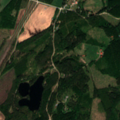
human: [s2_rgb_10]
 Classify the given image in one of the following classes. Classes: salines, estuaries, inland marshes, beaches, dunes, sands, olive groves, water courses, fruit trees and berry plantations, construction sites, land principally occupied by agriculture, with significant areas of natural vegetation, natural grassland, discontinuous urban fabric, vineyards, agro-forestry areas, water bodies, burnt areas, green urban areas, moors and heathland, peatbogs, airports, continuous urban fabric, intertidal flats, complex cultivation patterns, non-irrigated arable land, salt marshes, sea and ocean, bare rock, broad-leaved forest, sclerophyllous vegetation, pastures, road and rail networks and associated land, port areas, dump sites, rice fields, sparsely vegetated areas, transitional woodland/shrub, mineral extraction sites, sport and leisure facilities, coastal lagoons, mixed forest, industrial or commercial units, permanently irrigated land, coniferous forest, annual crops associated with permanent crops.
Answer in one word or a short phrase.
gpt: land principally occupied by agriculture, with significant areas of natural vegetation, broad-leaved forest, coniferous forest, mixed forest, transitional woodland/shrub